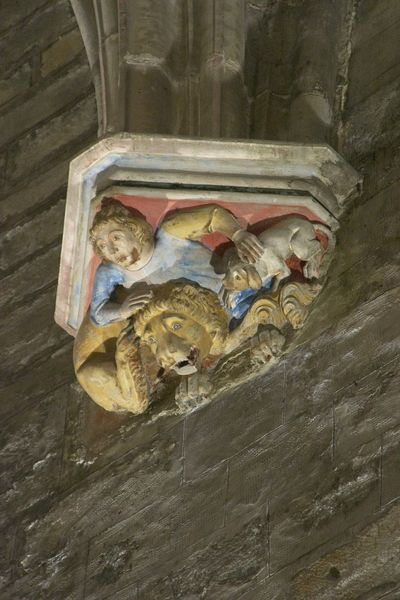
Titel: Kathedrale von Pamplona
Künstler: Jaques Perut
Standort: Pamplona, Kathedrale (EU - E - Navarra)
Schlagwörter: blau, mann, gelb, braun, frau, säule, hund, rot, wand, halten, sehen, sockel, stein, steine, figur, gold, rosa, hellblau, angst, detail, foto, unten, mauerwerk, krallen, löwe, tatzen